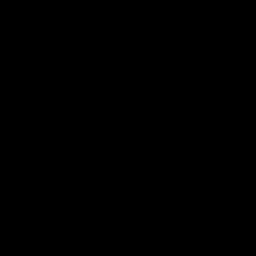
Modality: angio
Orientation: axial
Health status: ill
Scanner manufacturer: philips
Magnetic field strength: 3 T
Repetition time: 0.01837 s
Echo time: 0.003395 s